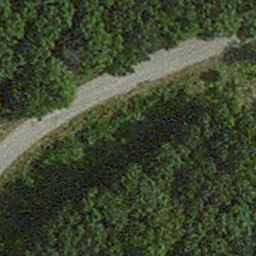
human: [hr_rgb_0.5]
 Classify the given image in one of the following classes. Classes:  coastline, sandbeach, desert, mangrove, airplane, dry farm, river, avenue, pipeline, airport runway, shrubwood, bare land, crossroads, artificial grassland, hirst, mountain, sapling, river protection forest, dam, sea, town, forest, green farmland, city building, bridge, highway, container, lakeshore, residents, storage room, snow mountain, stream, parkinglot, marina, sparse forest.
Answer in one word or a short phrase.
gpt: avenue